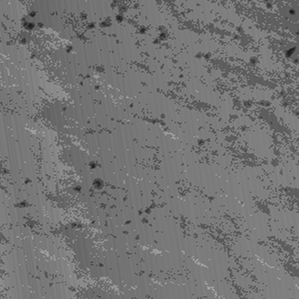
Label: frost